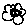
Label: flower